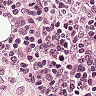
Metastatic tissue present: no